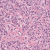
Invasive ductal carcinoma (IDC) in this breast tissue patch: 1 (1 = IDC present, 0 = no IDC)